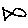
Label: fish